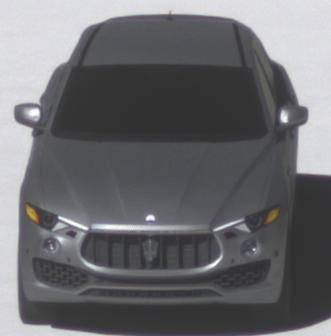
Make: Maserati
Model: Levante GT Hybrid
Detailed model: Levante
Model produced from: 2021/07
Model produced until: 2022/10
Doors: 4
Color: gray
Road condition: dry road
Daytime: morning or afternoon
Contrast: high contrast